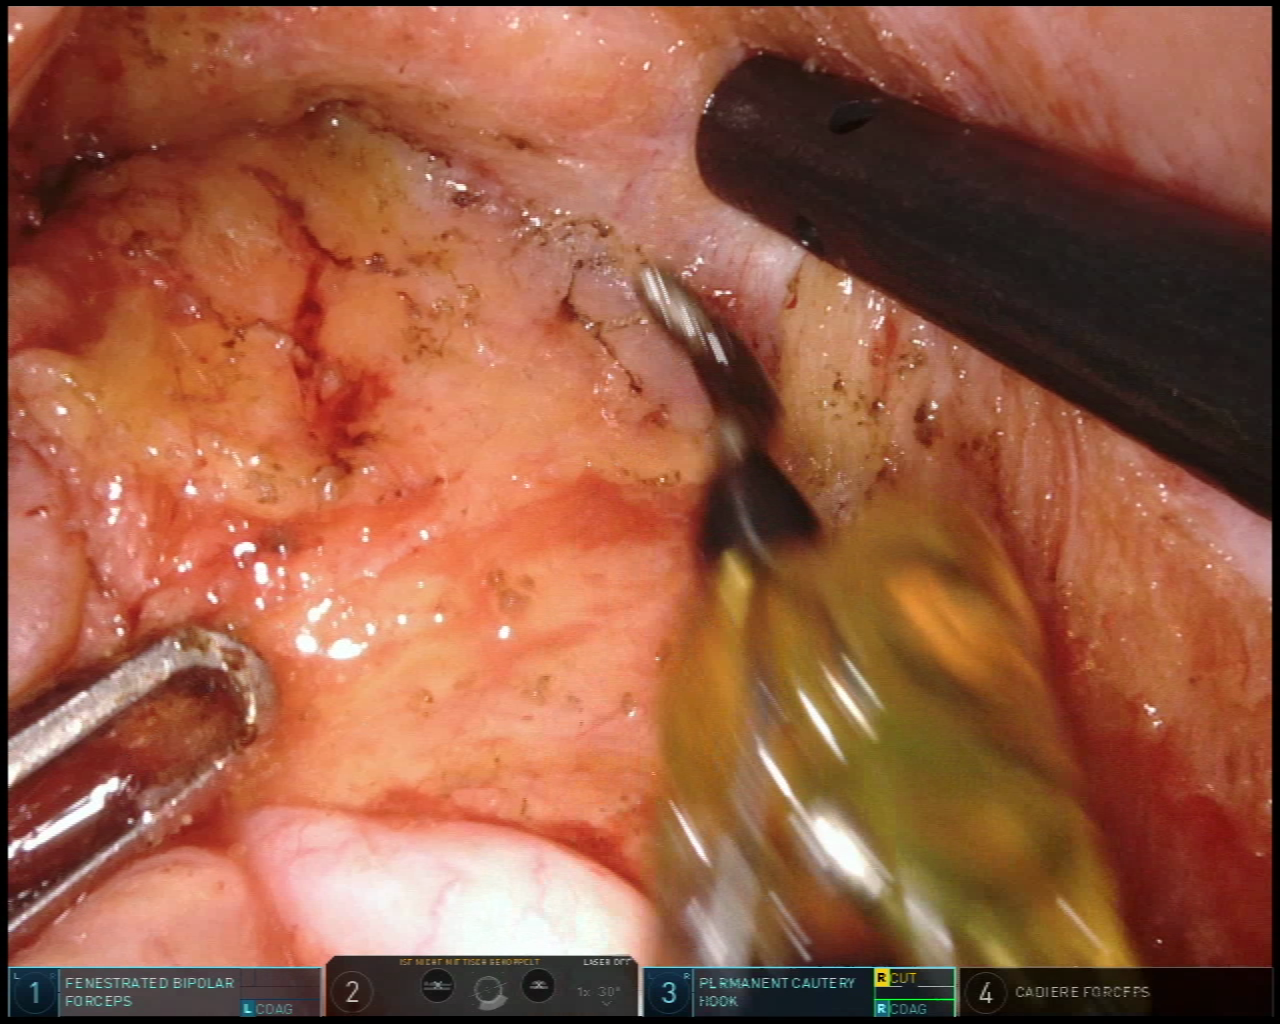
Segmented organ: vesicular_glands
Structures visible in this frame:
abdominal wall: no
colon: no
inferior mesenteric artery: no
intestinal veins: no
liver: no
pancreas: no
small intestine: no
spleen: no
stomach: no
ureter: no
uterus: no
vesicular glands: yes